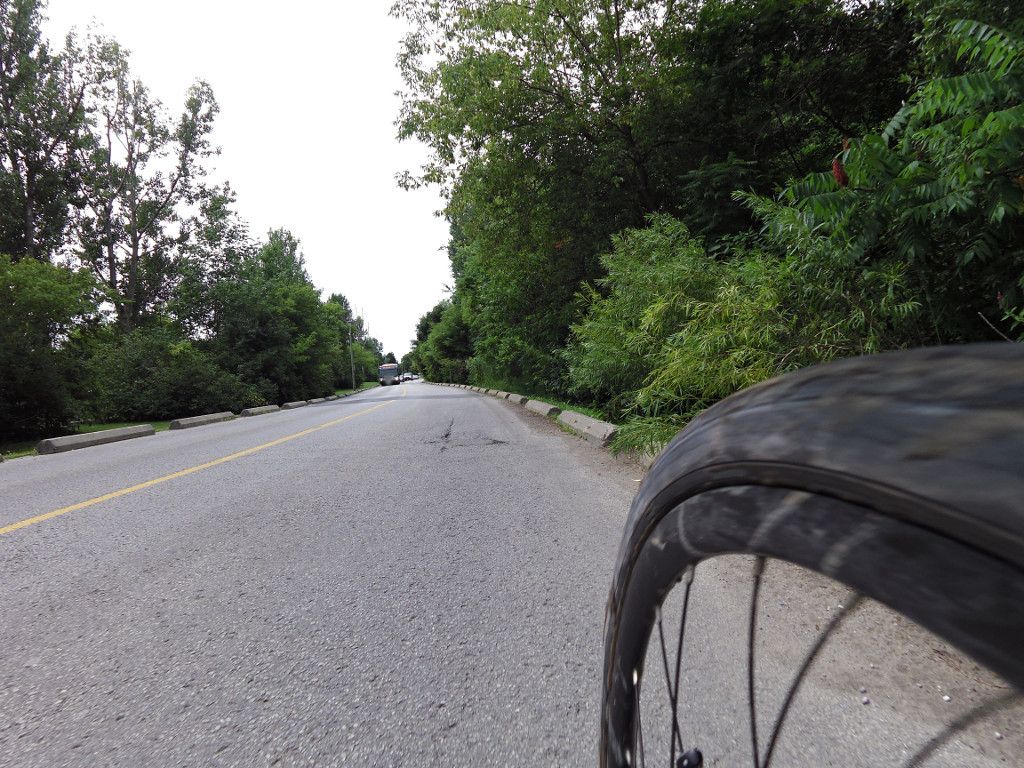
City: toronto